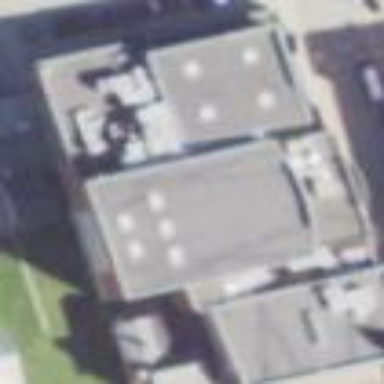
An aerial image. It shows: There is theatre building.